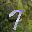
Label: 7